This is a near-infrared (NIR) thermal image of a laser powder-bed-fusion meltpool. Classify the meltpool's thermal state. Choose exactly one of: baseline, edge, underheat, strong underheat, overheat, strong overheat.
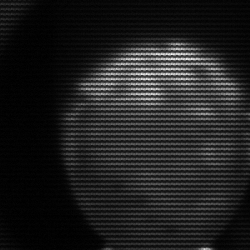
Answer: edge